Question: '''
public static List<PreviewSchedule> BuildPreviewSchedule(Chatham.Business.Objects.Transaction transaction)
{
List<PreviewSchedule> items = new List<PreviewSchedule>();
List<ScheduleItem> scheduleItems = new List<ScheduleItem>(transaction.ScheduleCollection.FindAll(row => row.IsDeleted == false));
bool allFromDateFilledIn = !scheduleItems.Exists(item => !item.FromDate.HasValue);
bool allFloatingFromDateFilledIn = !scheduleItems.Exists(item => !item.FloatingFromDate.HasValue);
scheduleItems.Sort((a, b) => a.FromDate.GetValueOrDefault().CompareTo(b.FromDate.GetValueOrDefault()));
scheduleItems.Sort((a, b) => SortIt(a, b, allFromDateFilledIn, allFloatingFromDateFilledIn));
for (int i = 0; i < scheduleItems.Count; i++)
{
items.Add(new PreviewSchedule
{
Drop = i == 0 ? "$0.00" :
((scheduleItems[i - 1].PrincipalNotionalAmount - scheduleItems[i].PrincipalNotionalAmount)).Value.ToString(Format.CurrencyCentsIncludedFormatStringDollarSign),
EndDate = GetDateOrNull(scheduleItems[i].ToDate),
StartDate = GetDateOrNull(scheduleItems[i].FromDate),
Notional = scheduleItems[i].PrincipalNotionalAmount.Value.ToString(Format.CurrencyCentsIncludedFormatStringDollarSign),
FloatingEndDate = GetDateOrNull(scheduleItems[i].FloatingToDate),
FloatingStartDate = GetDateOrNull(scheduleItems[i].FloatingFromDate)
});
}
return items;
}
'''
Here is the method that we call to return our schedule to the front end in our mvc app. Now, this list has been mixing up the last two rows on a specific model the same way each time. Look at the pic:

Last two rows of the table, you can obviously see the last two rows are switched around, because the dates don't follow each other. This method is spitting back those mixed up dates, and I'm thinking it's a problem with the sorting. Can any of you guys see where the sorting would cause this?
Thanks ahead of time.
Edit:
SortIt() code:
'''
private static int SortIt(
Chatham.Business.Objects.ScheduleItem a,
Chatham.Business.Objects.ScheduleItem b,
bool allFromDateFilledIn,
bool allFloatingFromDateFilledIn)
{
return SortIt(a.FromDate, a.FloatingFromDate, b.FromDate, b.FloatingFromDate, allFromDateFilledIn, allFloatingFromDateFilledIn);
}
private static int SortIt(DateTime? aFrom,
DateTime? aFloatingFrom,
DateTime? bFrom,
DateTime? bFloatingFrom,
bool allFromDateFilledIn,
bool allFloatingFromDateFilledIn)
{
DateTime? a = null;
DateTime? b = null;
if (allFromDateFilledIn == false && allFloatingFromDateFilledIn == false)
{
a = aFrom ?? aFloatingFrom;
b = bFrom ?? bFloatingFrom;
}
else
{
a = allFromDateFilledIn ? aFrom : aFloatingFrom;
b = allFromDateFilledIn ? bFrom : bFloatingFrom;
}
if (a.HasValue && b.HasValue)
return a.Value.CompareTo(b.Value);
return 0;
}
'''
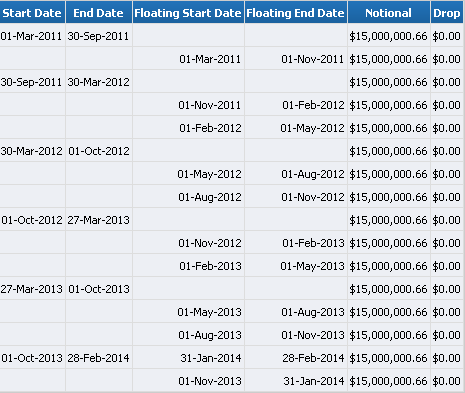
Answer: I notice the second-to-last row is the only one that has all four dates filled in. I also notice that 01-Oct-2013 is before 01-Nov-2013. I strongly suspect those are the dates being compared together. I can't completely diagnose or correct the issue without knowing what the 'SortIt' method looks like, though. Regardless, that's probably the source of your problem, so I'd focus your efforts there.
Consider what should happen when all four dates are filled in, and figure out how to handle that case.
# Edit:
Now that you've added the 'SortIt' code, take a look at your 'allFromDateFilledIn' and 'allFloatingFromDateFilledIn' flags. Both of these are always going to be false with your example data, because both the From and FloatingFrom columns contain at least one null cell somewhere. Therefore, your 'SortIt' method is always going to evaluate this:
'''
a = aFrom ?? aFloatingFrom;
b = bFrom ?? bFloatingFrom;
'''
...which means comparing values from different columns together. It also means that when both From and FloatingFrom exist, From always wins as the comparison value.
## Edit 2:
You could try replacing the above with an inner 'if/else' like this:
'''
if (aFrom != null && bFrom != null)
{
a = aFrom;
b = bFrom;
}
else if (aFloatingFrom != null && bFloatingFrom != null)
{
a = aFloatingFrom;
b = bFloatingFrom;
}
else
{
a = aFrom ?? aFloatingFrom;
b = bFrom ?? bFloatingFrom;
}
'''
I feel like maybe that logic could be reduced/prettified, but it seems easiest to understand this way. Note that From still has higher priority than FloatingFrom.
You might want to consider what your boolean flags are doing, as well. They'll only come into play when one or the other column is completely full, in which case they'll lock-in that column as the comparison column. That may be what you want, or it may be unnecessary. You've already established that From takes precedence over FloatingFrom, so without a reason to override that rule, I'd just follow it for the sake of consistency. Just a thought.